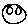
Label: smiley face